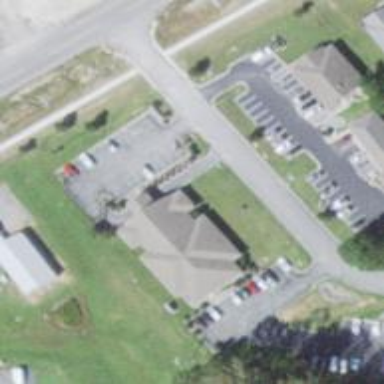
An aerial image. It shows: Healthcare clinic.